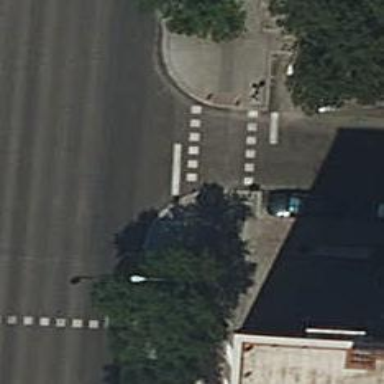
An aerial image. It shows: Road crossing with traffic signals.